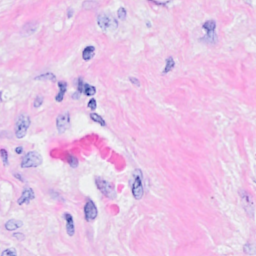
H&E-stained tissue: Breast